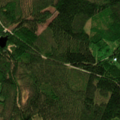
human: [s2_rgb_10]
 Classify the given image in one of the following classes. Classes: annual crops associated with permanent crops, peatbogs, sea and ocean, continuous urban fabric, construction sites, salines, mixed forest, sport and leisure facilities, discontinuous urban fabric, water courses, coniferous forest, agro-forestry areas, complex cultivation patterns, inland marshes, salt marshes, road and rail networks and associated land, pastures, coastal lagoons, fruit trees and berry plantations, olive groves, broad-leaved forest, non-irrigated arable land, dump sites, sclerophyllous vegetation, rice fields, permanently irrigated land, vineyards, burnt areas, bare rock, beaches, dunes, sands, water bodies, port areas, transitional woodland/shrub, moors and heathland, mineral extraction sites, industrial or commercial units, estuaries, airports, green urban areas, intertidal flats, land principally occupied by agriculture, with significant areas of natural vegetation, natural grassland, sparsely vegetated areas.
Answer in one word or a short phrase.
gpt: coniferous forest, mixed forest, transitional woodland/shrub